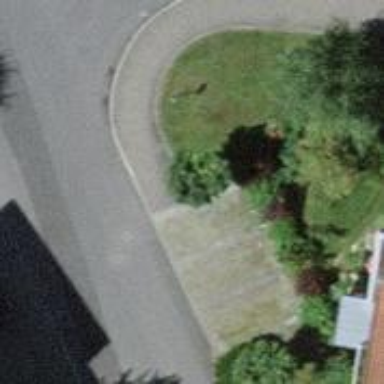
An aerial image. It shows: Kerb barrier.